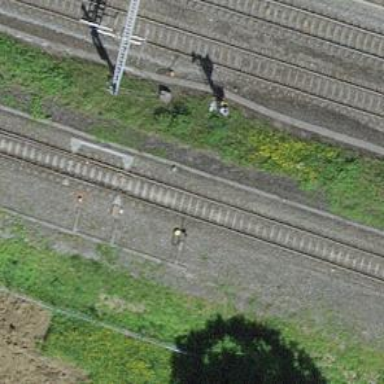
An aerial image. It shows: Railway switch.